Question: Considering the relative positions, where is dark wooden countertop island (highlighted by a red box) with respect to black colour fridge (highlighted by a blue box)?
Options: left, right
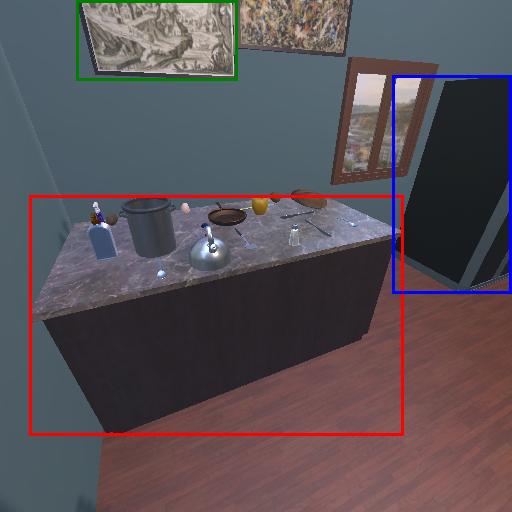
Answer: left